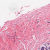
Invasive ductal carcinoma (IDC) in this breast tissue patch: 0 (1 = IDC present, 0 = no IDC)